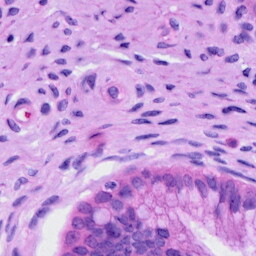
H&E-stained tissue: Cervix